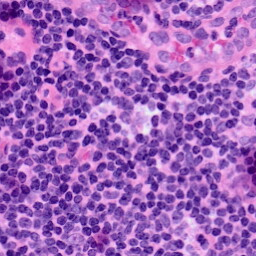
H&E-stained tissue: LymphNode